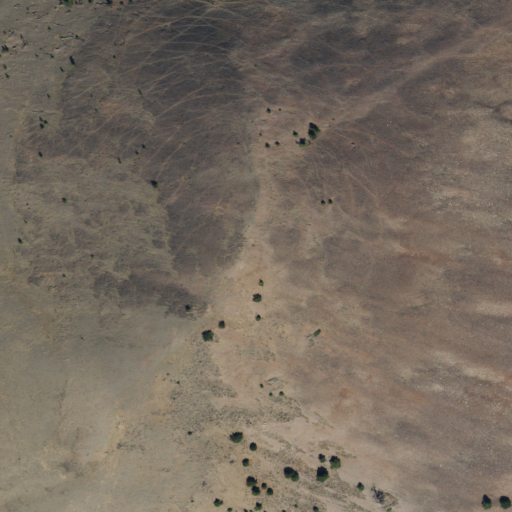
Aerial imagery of mountain in Montana named Medicine Lodge Peak containing shrub and grassland